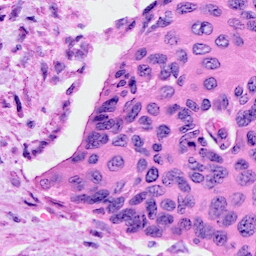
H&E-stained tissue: Cervix